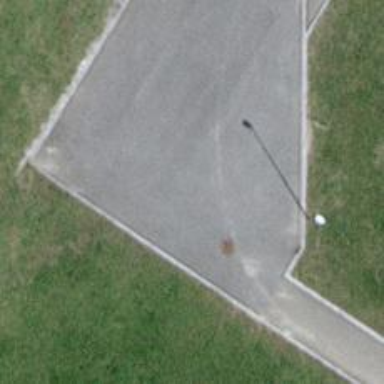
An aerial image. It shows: Turning circle on the road.